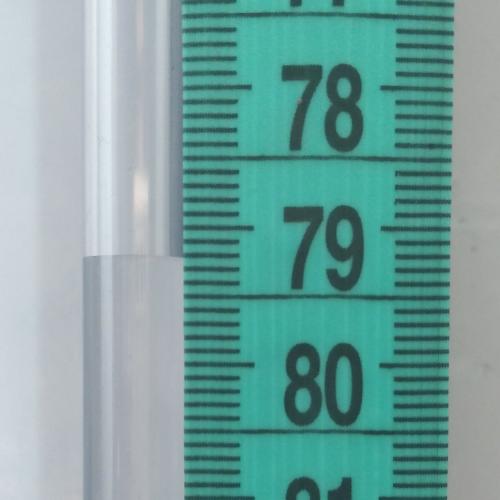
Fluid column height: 79.2 cm